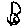
Label: cat